Field crop: maize
Growth stage: 2
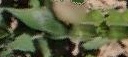
Species: maize